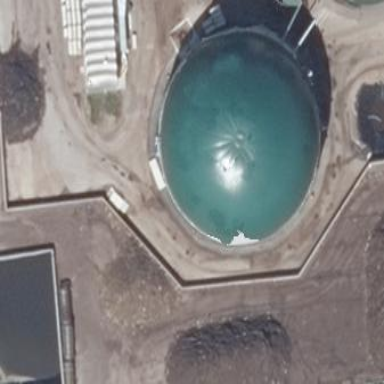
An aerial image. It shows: Digester building.